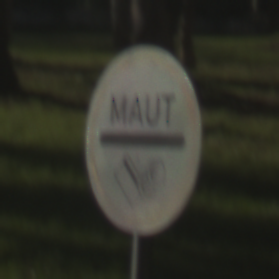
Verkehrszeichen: MautflichtigeStrecke
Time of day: MorningAfternoon
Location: Outdoor (Nature)
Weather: Clear
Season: NotSpecified
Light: Natural